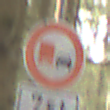
Verkehrszeichen: UeberholverbotKraftfahrzeuge
Zusatzzeichen unten: SonstigeBeschraenkungen4
Umgebung: Outdoor, Nature
Tageszeit: MorningAfternoon
Wetter: Overcast
Licht: Natural
Jahreszeit: Winter
Kontrast: LowContrast